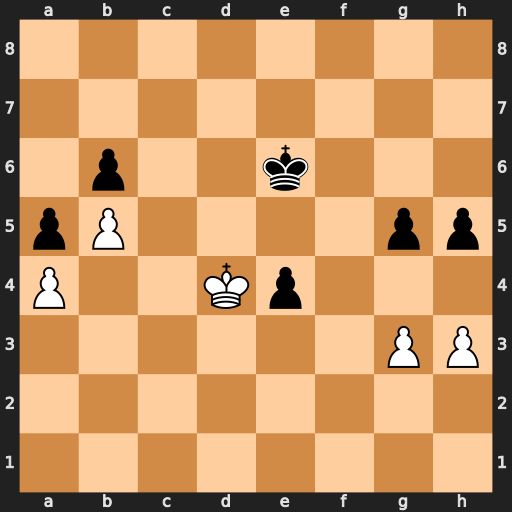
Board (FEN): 8/8/1p2k3/pP4pp/P2Kp3/6PP/8/8
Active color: w
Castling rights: -
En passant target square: -
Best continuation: Kxe4 Kd6 Kf5